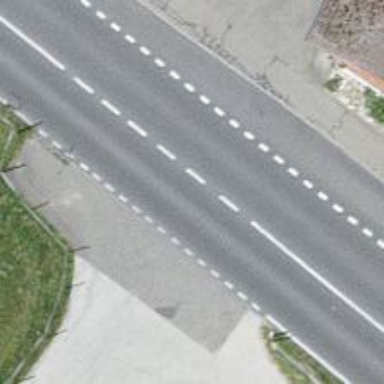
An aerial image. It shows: Secondary road with asphalt surface.